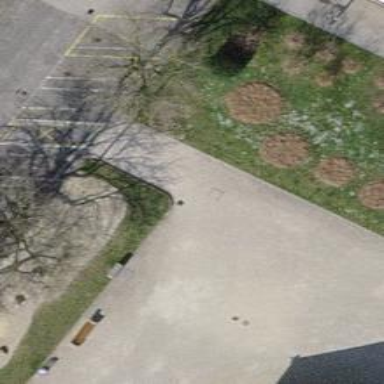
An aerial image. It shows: Footway with fine gravel surface.